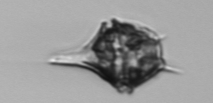
Label: Amylax